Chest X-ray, AP view. Patient: 37 years old, sex M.
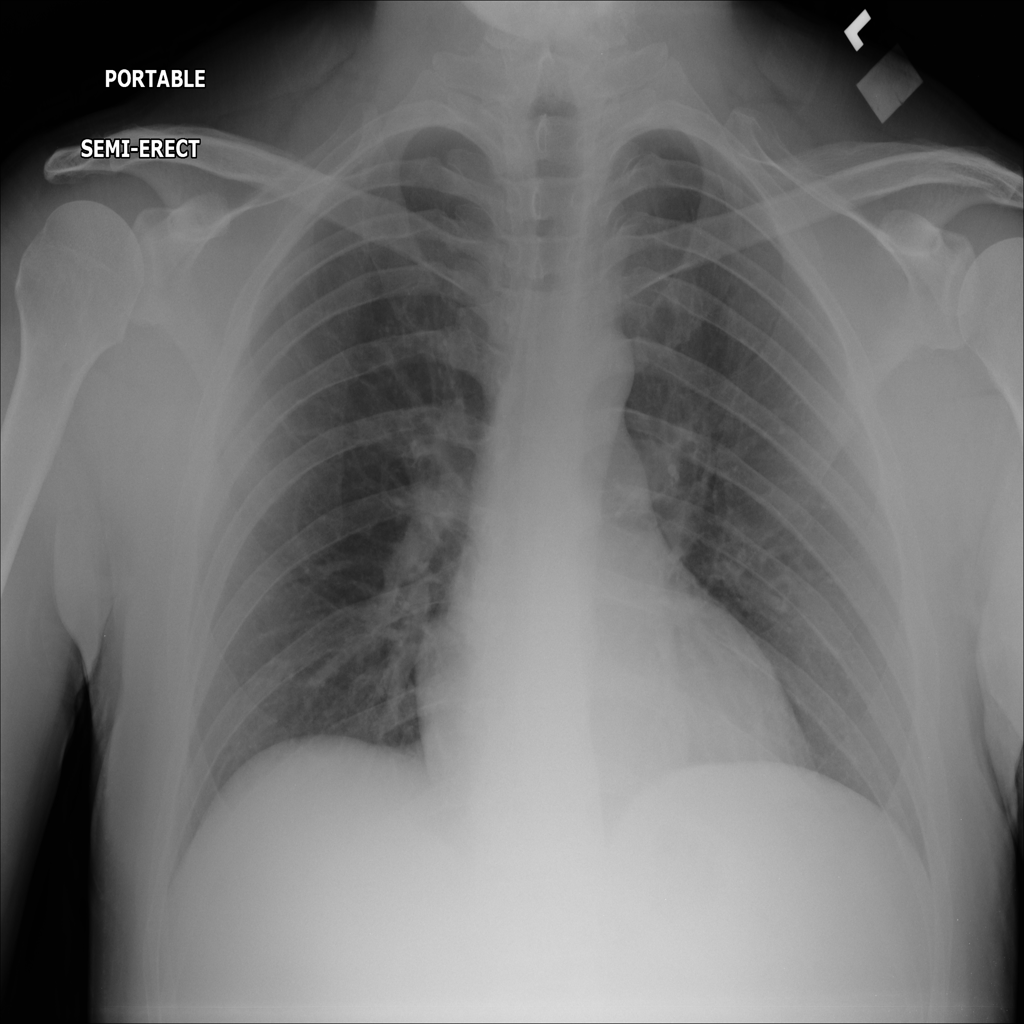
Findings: No Finding